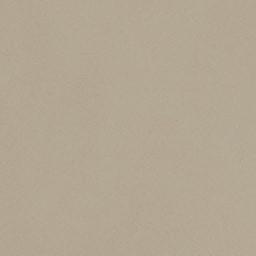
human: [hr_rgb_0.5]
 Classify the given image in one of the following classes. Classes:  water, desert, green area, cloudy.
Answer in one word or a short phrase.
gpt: desert